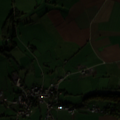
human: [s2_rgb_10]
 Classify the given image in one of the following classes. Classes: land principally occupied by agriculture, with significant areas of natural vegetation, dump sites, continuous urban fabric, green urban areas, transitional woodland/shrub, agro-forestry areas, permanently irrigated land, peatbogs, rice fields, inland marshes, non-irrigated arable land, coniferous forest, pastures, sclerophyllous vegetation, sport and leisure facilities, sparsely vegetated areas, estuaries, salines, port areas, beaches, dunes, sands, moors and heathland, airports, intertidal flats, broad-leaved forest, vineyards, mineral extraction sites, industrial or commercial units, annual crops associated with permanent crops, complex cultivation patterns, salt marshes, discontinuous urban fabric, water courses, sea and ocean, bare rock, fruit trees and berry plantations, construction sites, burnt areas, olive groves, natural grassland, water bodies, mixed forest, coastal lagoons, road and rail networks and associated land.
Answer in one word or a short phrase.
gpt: discontinuous urban fabric, non-irrigated arable land, pastures, mixed forest